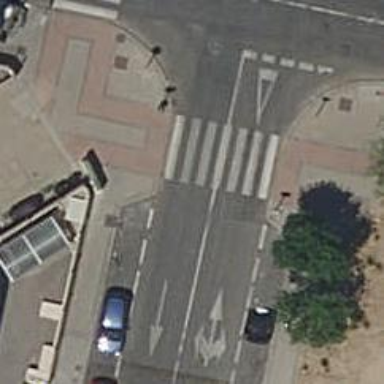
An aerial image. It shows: Road crossing with traffic signals.